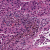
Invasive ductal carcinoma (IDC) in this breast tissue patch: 0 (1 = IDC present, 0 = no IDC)